Question: In Gvim I have the following File menu:

Next to Save it says ':w'.
Recently I've been informed that ':w' is not save but is write.
Why is the menu set out like this and what are the differences between 'write' / 'Save' / ':w' ?
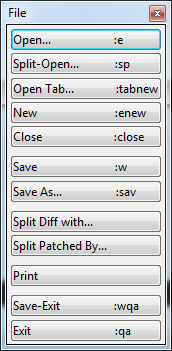
Answer: "Save" is the standard term for "write everything to disk", and that's what plain ':w' does.
However, ':w' also has a number of additional arguments which can make it do other things, such as append part of the current file to some other file (see ':h :w'). Hence, it is more accurate to call ':w' a write command, rather than just a save command - but plain ':w' is equivalent to a simple save command.